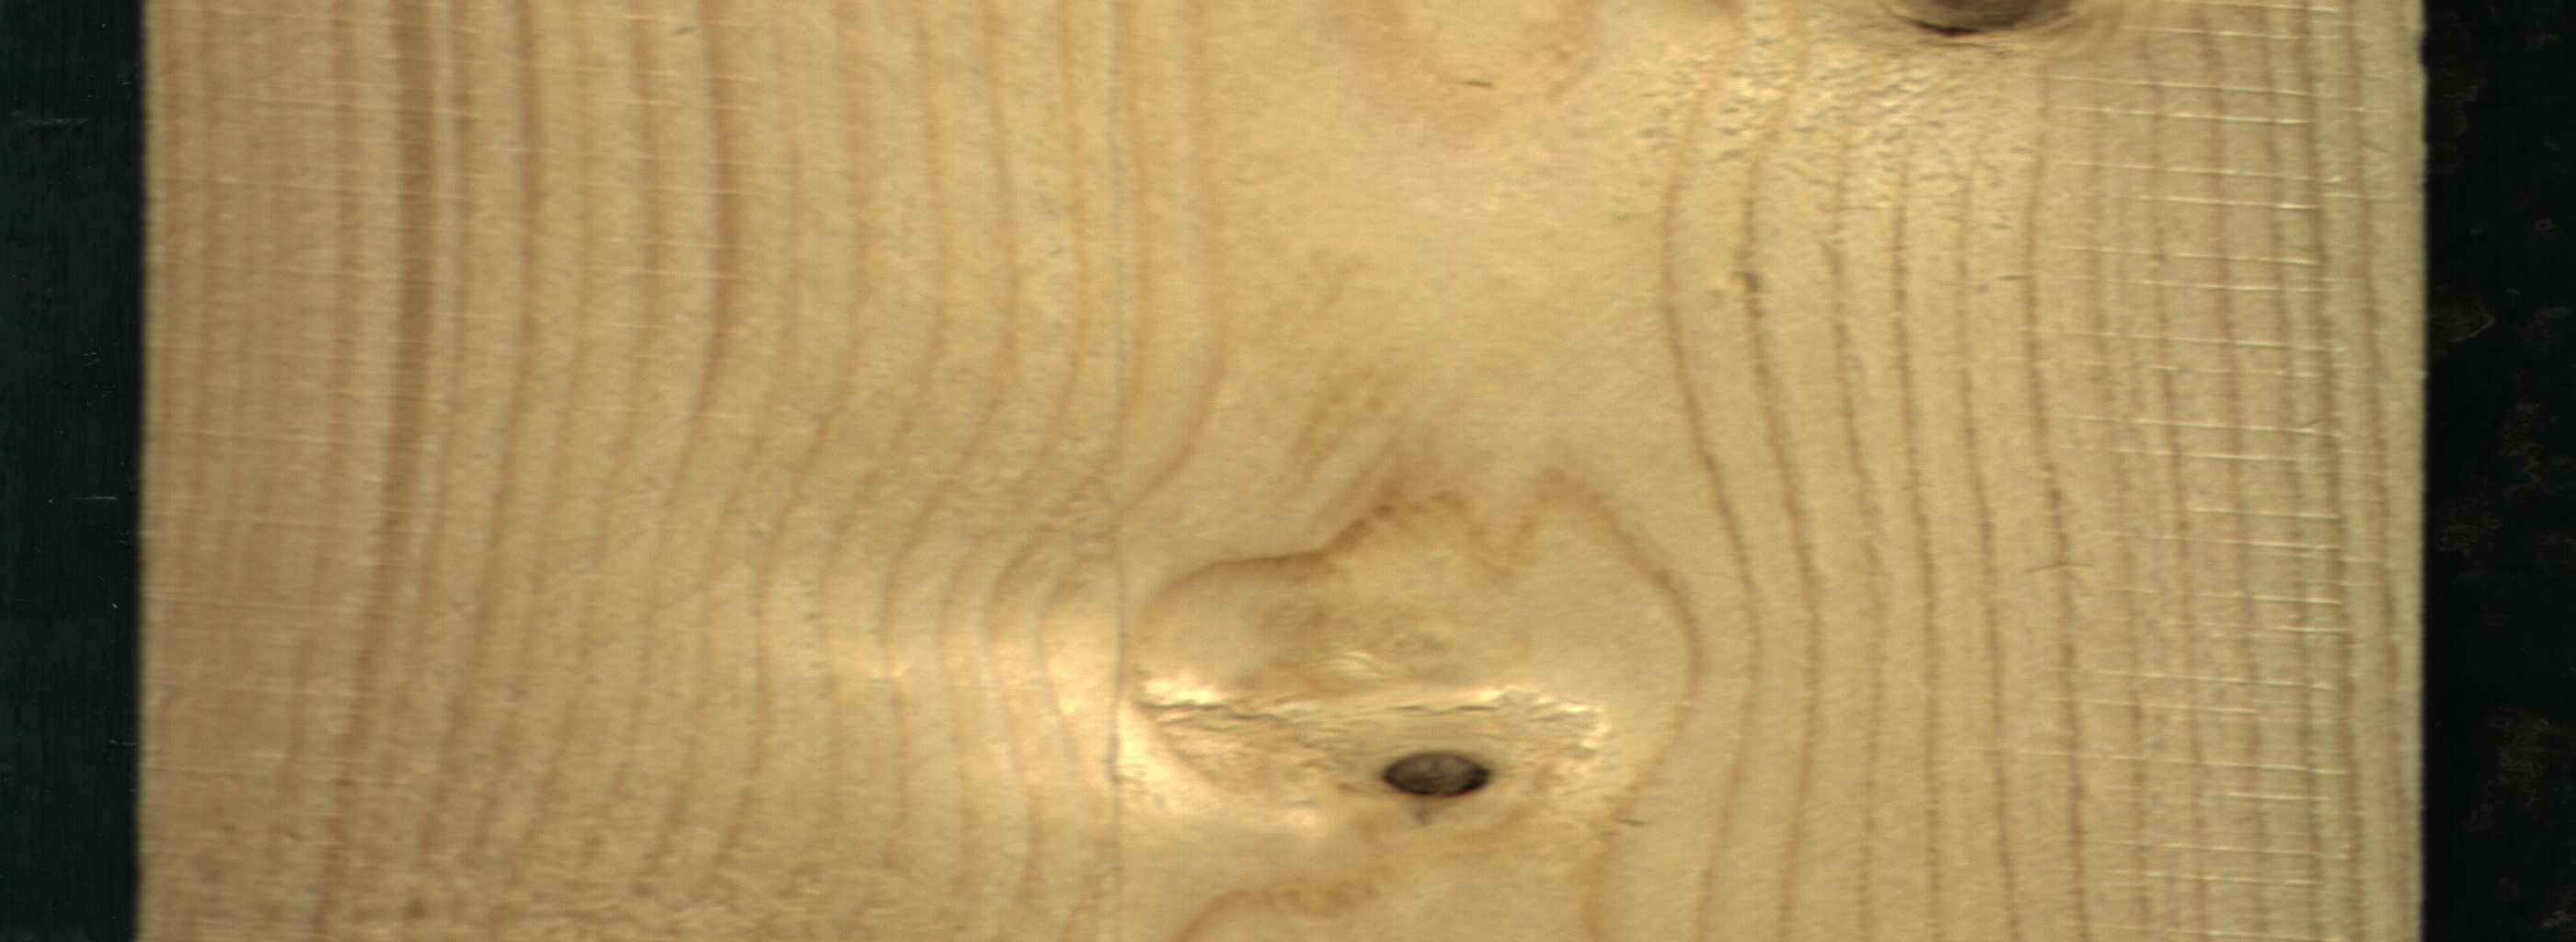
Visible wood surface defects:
Dead_Knot
Live_Knot